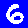
Digit: 6